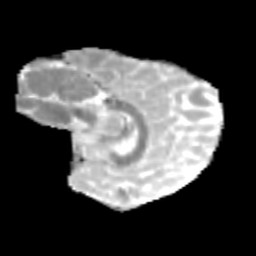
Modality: MD
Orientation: sagittal
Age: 12
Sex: male
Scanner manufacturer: siemens
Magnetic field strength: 3 T
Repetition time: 3.8 s
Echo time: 0.07 s